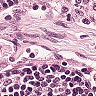
Metastatic tissue present: no